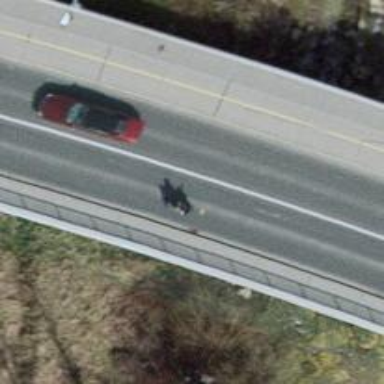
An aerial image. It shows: Secondary road bridge with asphalt surface. There is sidewalk on the left side.